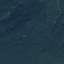
Land use / land cover: Forest